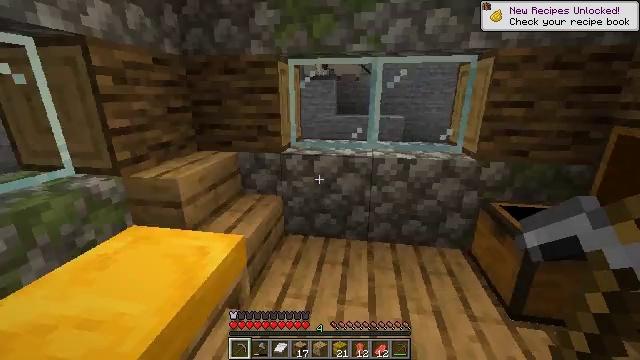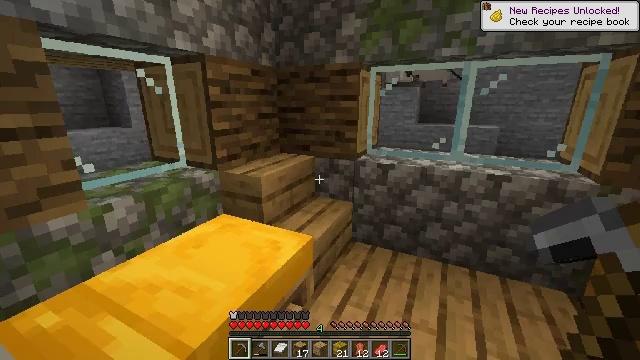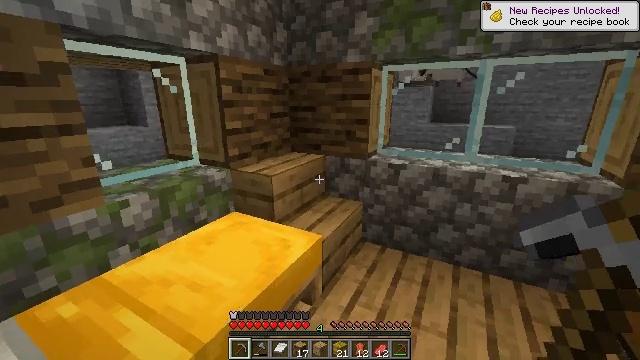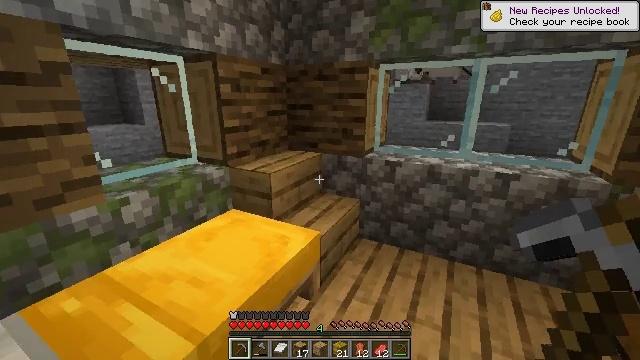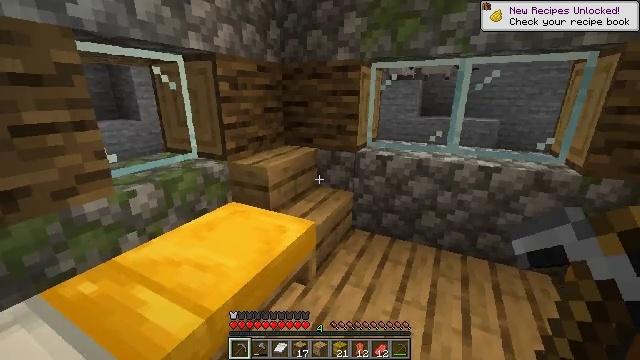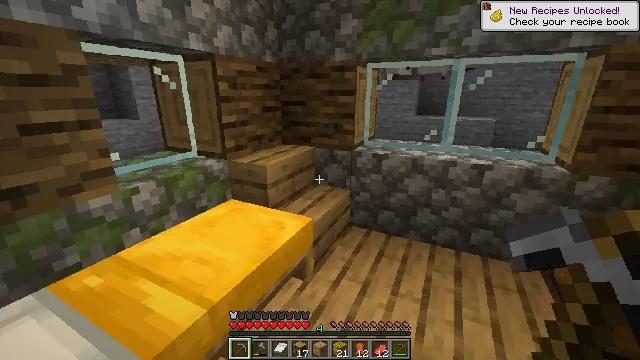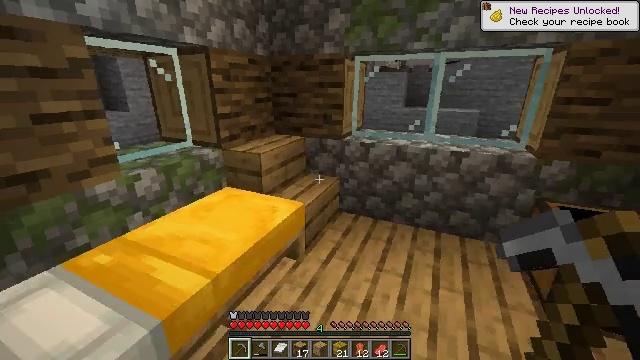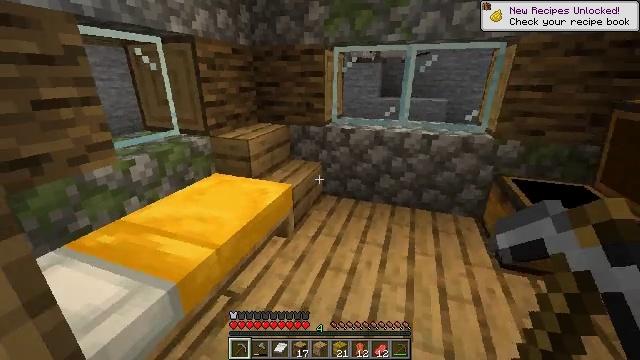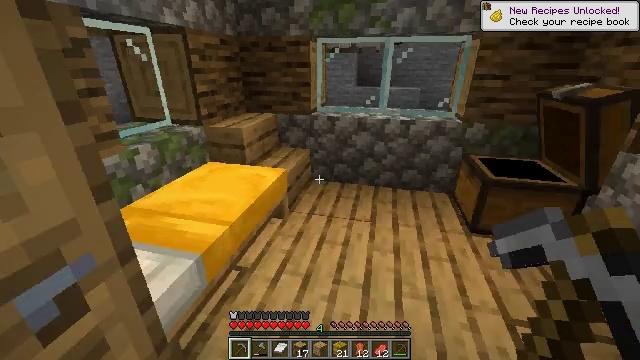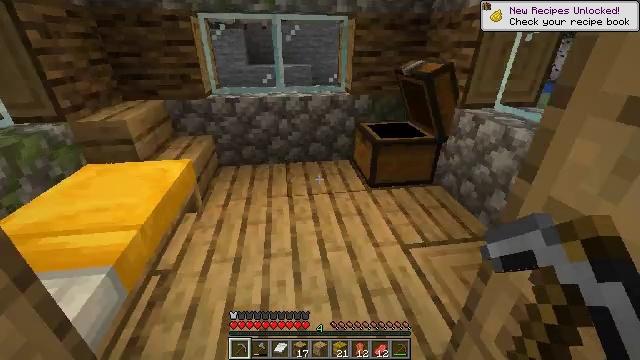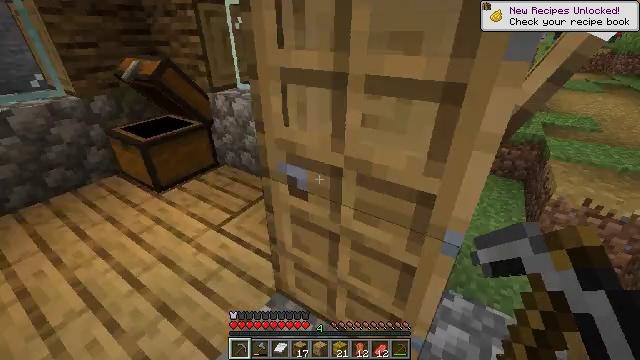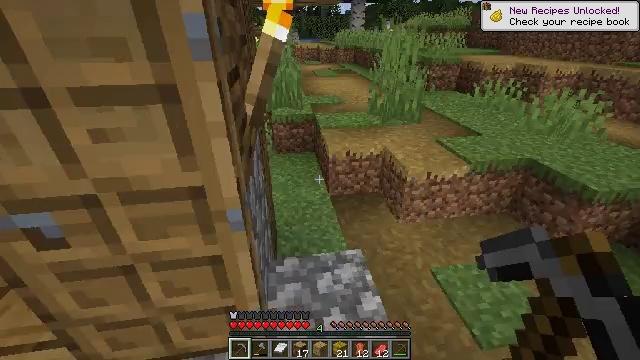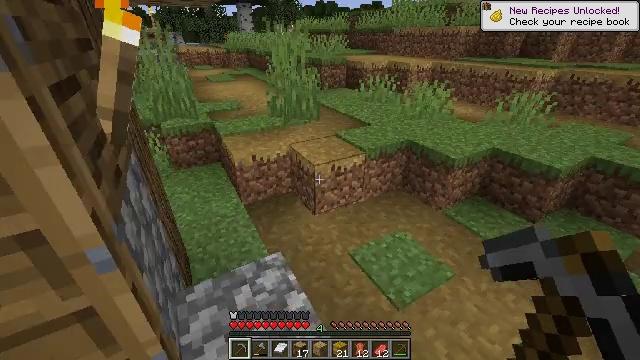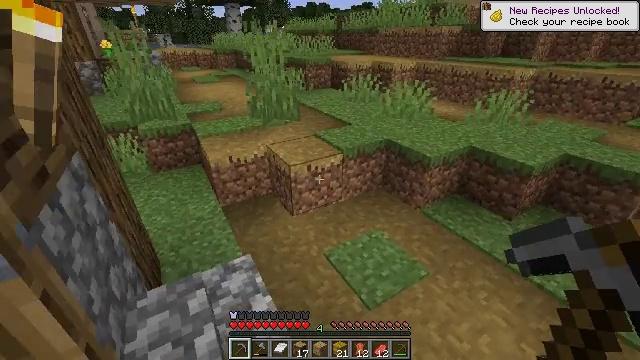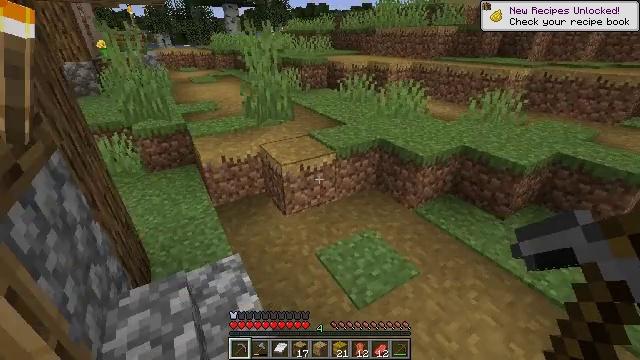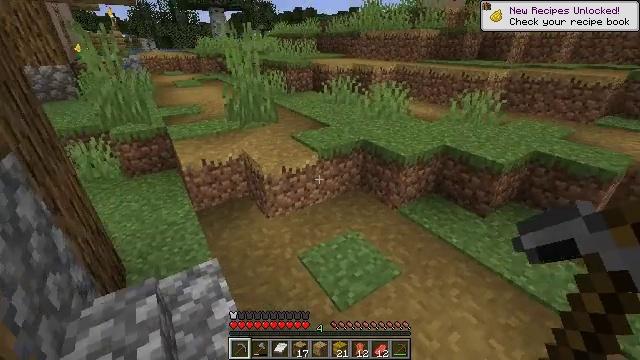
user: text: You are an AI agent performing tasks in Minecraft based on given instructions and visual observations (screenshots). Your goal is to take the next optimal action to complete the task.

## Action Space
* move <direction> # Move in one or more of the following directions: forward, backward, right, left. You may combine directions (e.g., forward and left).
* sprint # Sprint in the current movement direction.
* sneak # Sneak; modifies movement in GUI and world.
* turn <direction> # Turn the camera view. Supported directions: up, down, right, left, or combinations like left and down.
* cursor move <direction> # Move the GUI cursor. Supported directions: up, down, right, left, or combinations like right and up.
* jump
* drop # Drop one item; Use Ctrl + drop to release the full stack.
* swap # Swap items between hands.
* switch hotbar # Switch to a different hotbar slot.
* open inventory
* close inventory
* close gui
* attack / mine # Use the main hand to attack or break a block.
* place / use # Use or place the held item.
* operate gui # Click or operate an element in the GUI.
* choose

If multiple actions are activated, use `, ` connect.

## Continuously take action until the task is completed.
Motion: motion action
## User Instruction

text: Attack the clay block to obtain it.
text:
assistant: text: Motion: turn left and up
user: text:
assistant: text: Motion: turn left
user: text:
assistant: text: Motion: move back
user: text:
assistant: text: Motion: move back, turn right
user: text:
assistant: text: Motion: move back
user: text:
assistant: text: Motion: move back and move left, turn right and down
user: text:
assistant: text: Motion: move back and move left, turn right and down
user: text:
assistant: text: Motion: move back and move left, turn right and down
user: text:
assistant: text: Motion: move back and move left, turn right and down
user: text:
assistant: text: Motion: move back and move right, turn right and down
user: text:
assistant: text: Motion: move right, turn right
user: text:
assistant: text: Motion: move right, turn right
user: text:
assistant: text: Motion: move right, turn right
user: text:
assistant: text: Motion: move right
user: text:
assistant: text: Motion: move forward and move right, turn right
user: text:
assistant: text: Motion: move forward and move right, turn right and up
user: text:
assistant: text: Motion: move forward and move right, turn right and up
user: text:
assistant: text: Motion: move forward and move right, turn up
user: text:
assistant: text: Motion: turn left and up
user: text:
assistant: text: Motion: turn left and up
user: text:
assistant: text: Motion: no_op
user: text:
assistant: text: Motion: no_op
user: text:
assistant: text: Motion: move forward
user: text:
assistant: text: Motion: move forward
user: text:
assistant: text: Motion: no_op
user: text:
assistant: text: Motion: no_op
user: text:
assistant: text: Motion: move forward
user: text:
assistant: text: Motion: move forward
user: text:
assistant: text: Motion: move forward
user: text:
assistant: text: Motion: move forward